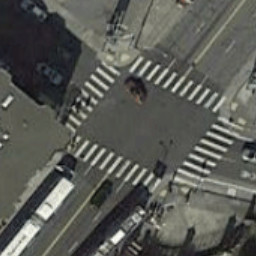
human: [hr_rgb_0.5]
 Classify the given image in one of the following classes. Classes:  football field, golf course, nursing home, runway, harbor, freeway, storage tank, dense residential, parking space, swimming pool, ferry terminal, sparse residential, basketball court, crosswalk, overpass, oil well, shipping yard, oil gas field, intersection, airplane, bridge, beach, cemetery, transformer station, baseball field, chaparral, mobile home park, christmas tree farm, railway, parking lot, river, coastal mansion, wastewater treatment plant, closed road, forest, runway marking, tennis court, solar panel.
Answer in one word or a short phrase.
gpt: crosswalk